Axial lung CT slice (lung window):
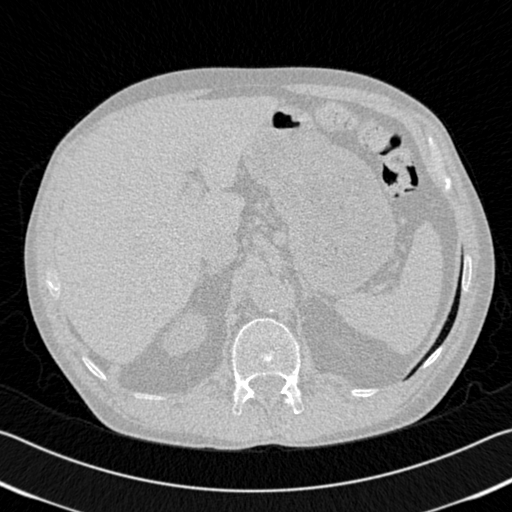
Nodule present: no